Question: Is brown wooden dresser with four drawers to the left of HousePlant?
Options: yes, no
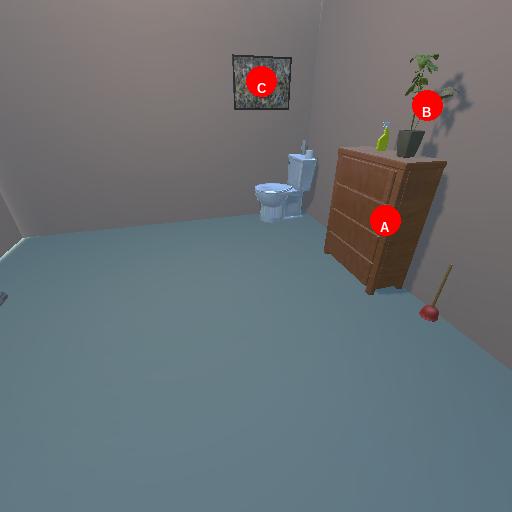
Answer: yes